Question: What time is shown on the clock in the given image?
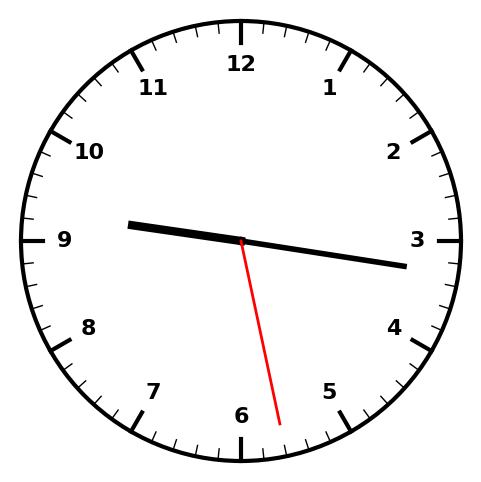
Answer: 09:16:28